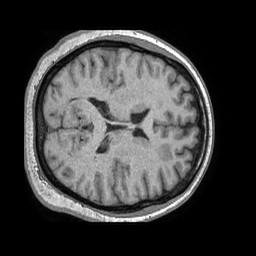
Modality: T1w
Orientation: axial
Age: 36
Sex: female
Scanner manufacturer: philips
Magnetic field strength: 1.5 T
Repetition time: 0.007736 s
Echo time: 0.003526 s